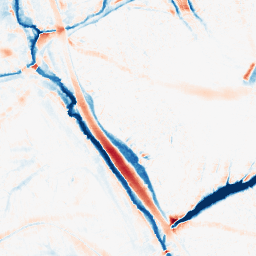
Category: morphological
Decomposition family: morphological_ellipse
Decomposition parameters: operation: average
width: 20
height: 20
Upsampling method: quadratic
Upsampling parameters: scale: 2
Upsampling scale: 2